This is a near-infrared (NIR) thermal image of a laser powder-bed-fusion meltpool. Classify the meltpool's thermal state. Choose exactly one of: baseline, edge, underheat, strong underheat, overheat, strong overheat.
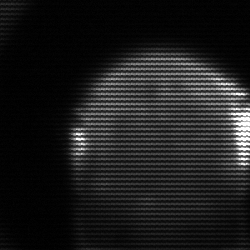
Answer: edge